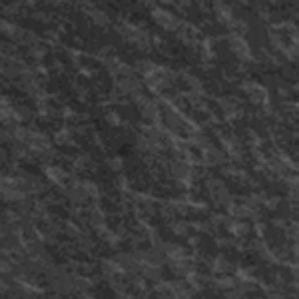
Label: frost